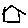
Label: house